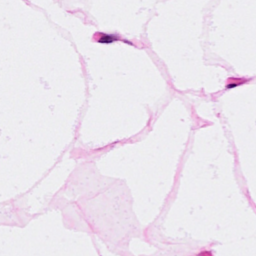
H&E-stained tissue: Breast